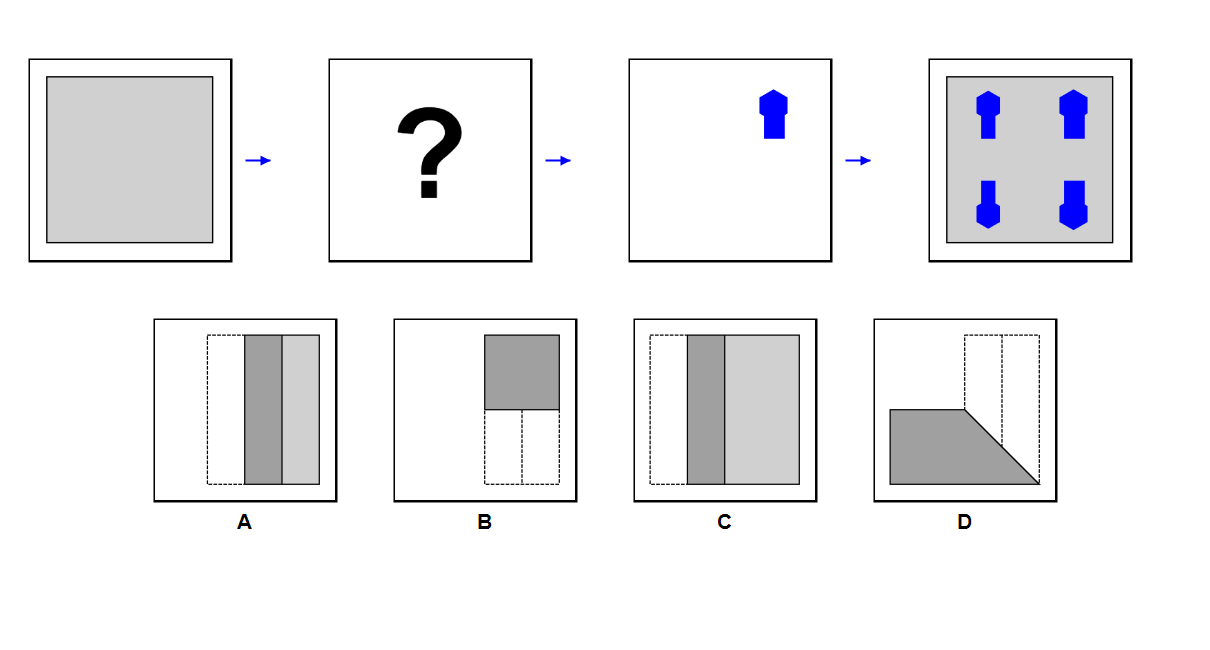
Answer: D